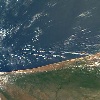
Label: water